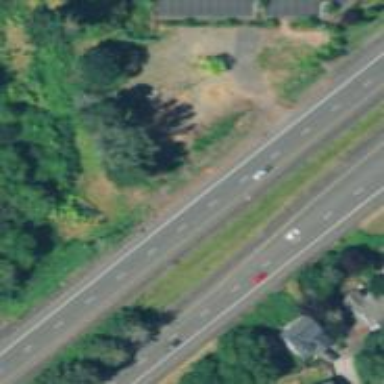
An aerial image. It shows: This image shows trunk highway that functions as expressway.